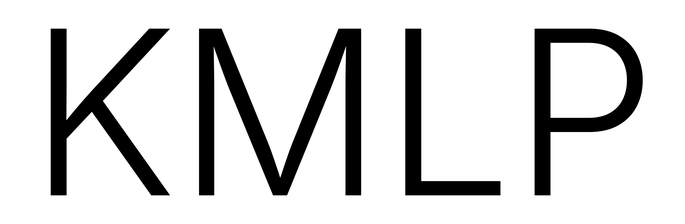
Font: Inter_Light